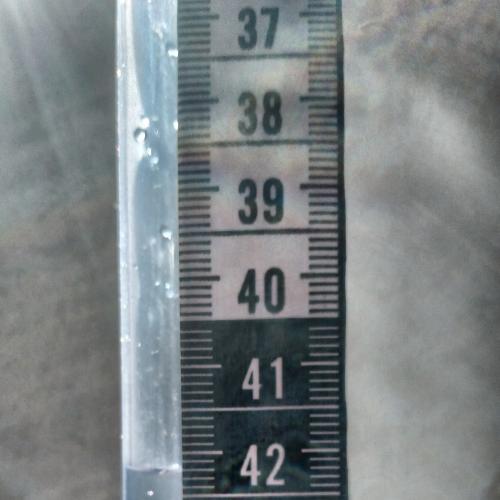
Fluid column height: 42.2 cm